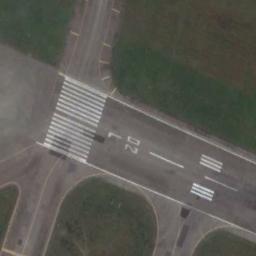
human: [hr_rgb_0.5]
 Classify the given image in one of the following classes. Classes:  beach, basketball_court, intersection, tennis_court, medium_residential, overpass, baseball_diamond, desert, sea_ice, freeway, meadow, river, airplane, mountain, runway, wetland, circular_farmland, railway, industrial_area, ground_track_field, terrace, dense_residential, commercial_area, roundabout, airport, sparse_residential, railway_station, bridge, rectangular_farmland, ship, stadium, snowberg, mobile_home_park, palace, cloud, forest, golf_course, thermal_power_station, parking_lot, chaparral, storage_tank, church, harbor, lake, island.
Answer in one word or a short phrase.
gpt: runway